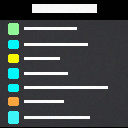
Screen state: on